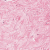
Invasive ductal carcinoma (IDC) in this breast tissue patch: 0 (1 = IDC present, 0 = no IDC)